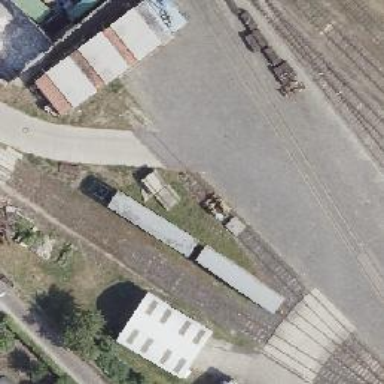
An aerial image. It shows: Disused railway yard.